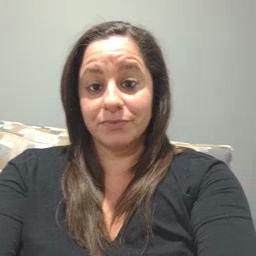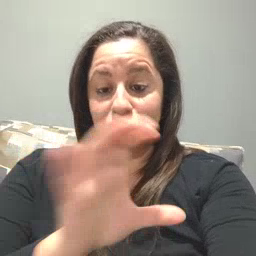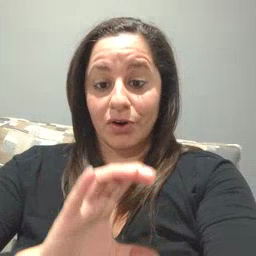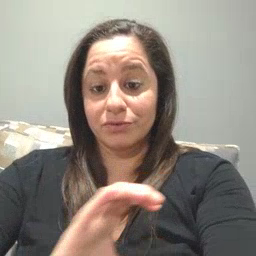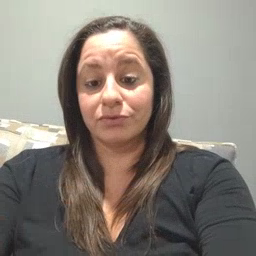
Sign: chocolate